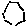
Label: hexagon